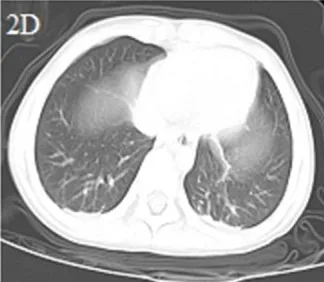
Chest CT images for case 2 showing a round-like mass shadow in the dorsal segment of the lower right lobe with a slight ground-glass opacity on the edge, a strip shadow in the local area of the left lower lobe, and an arc dense under the bilateral pleura on day 3 after symptom onset (A-D).
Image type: radiology (ct)